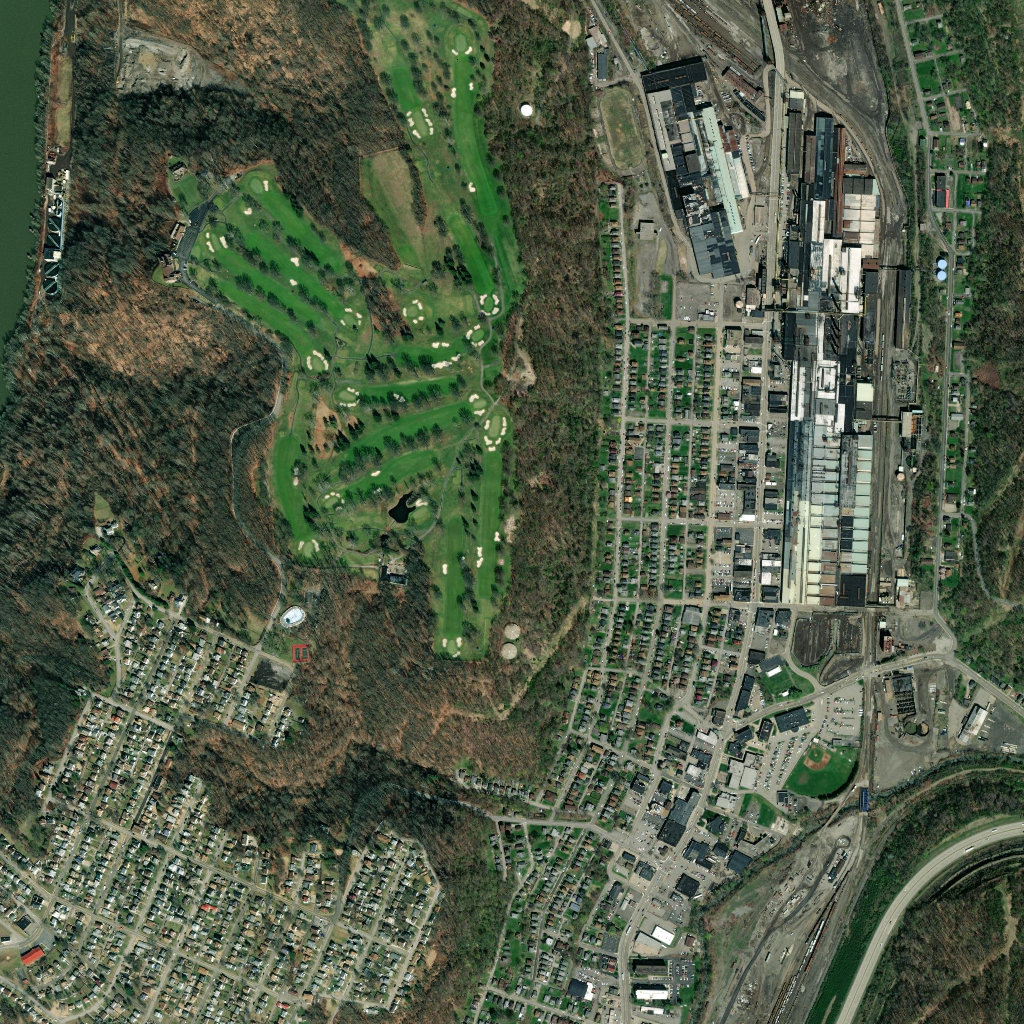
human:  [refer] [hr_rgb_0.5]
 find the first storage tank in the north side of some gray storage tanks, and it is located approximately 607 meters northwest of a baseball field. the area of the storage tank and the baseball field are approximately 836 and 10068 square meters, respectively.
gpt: <box>[[49, 60, 51, 62, 0]]</box>